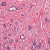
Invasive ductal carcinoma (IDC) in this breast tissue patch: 1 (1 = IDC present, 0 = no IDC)